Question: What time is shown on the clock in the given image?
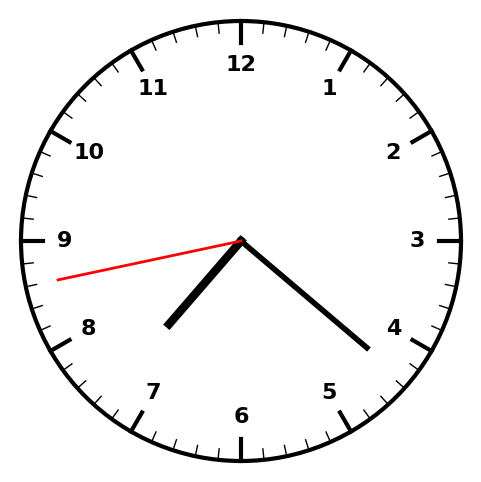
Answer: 07:21:43